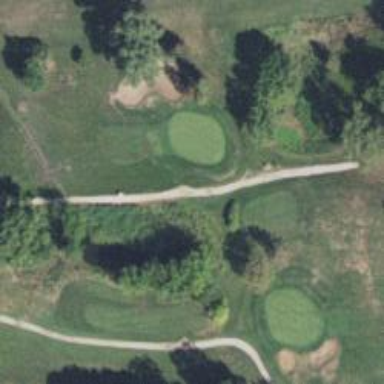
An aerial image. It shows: View of golf hole.